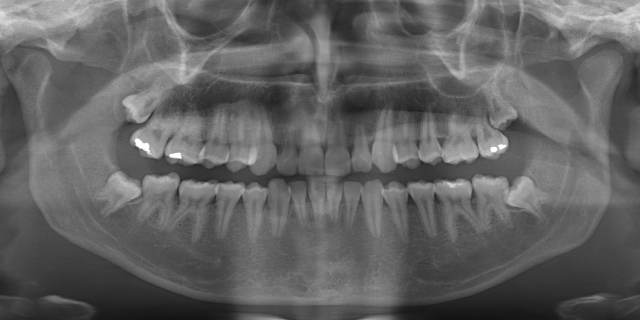
adult